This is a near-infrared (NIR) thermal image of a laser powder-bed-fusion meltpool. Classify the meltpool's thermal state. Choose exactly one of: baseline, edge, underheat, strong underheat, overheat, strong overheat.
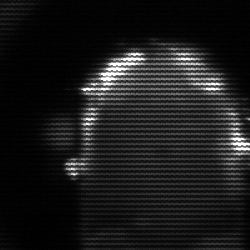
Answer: baseline